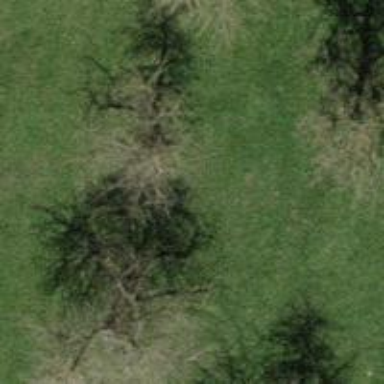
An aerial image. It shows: Row of trees in natural setting.